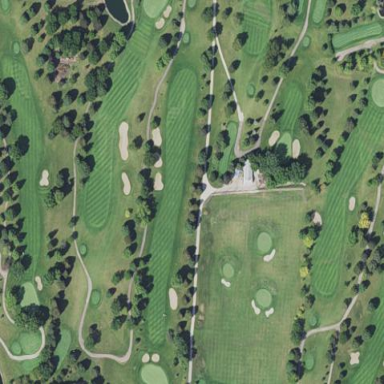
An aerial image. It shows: Golf course.